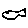
Label: fish